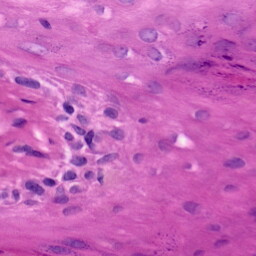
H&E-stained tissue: Skin